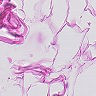
Metastatic tissue present: no